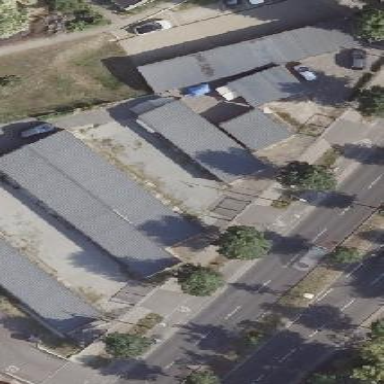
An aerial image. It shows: Group of garages.